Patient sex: F
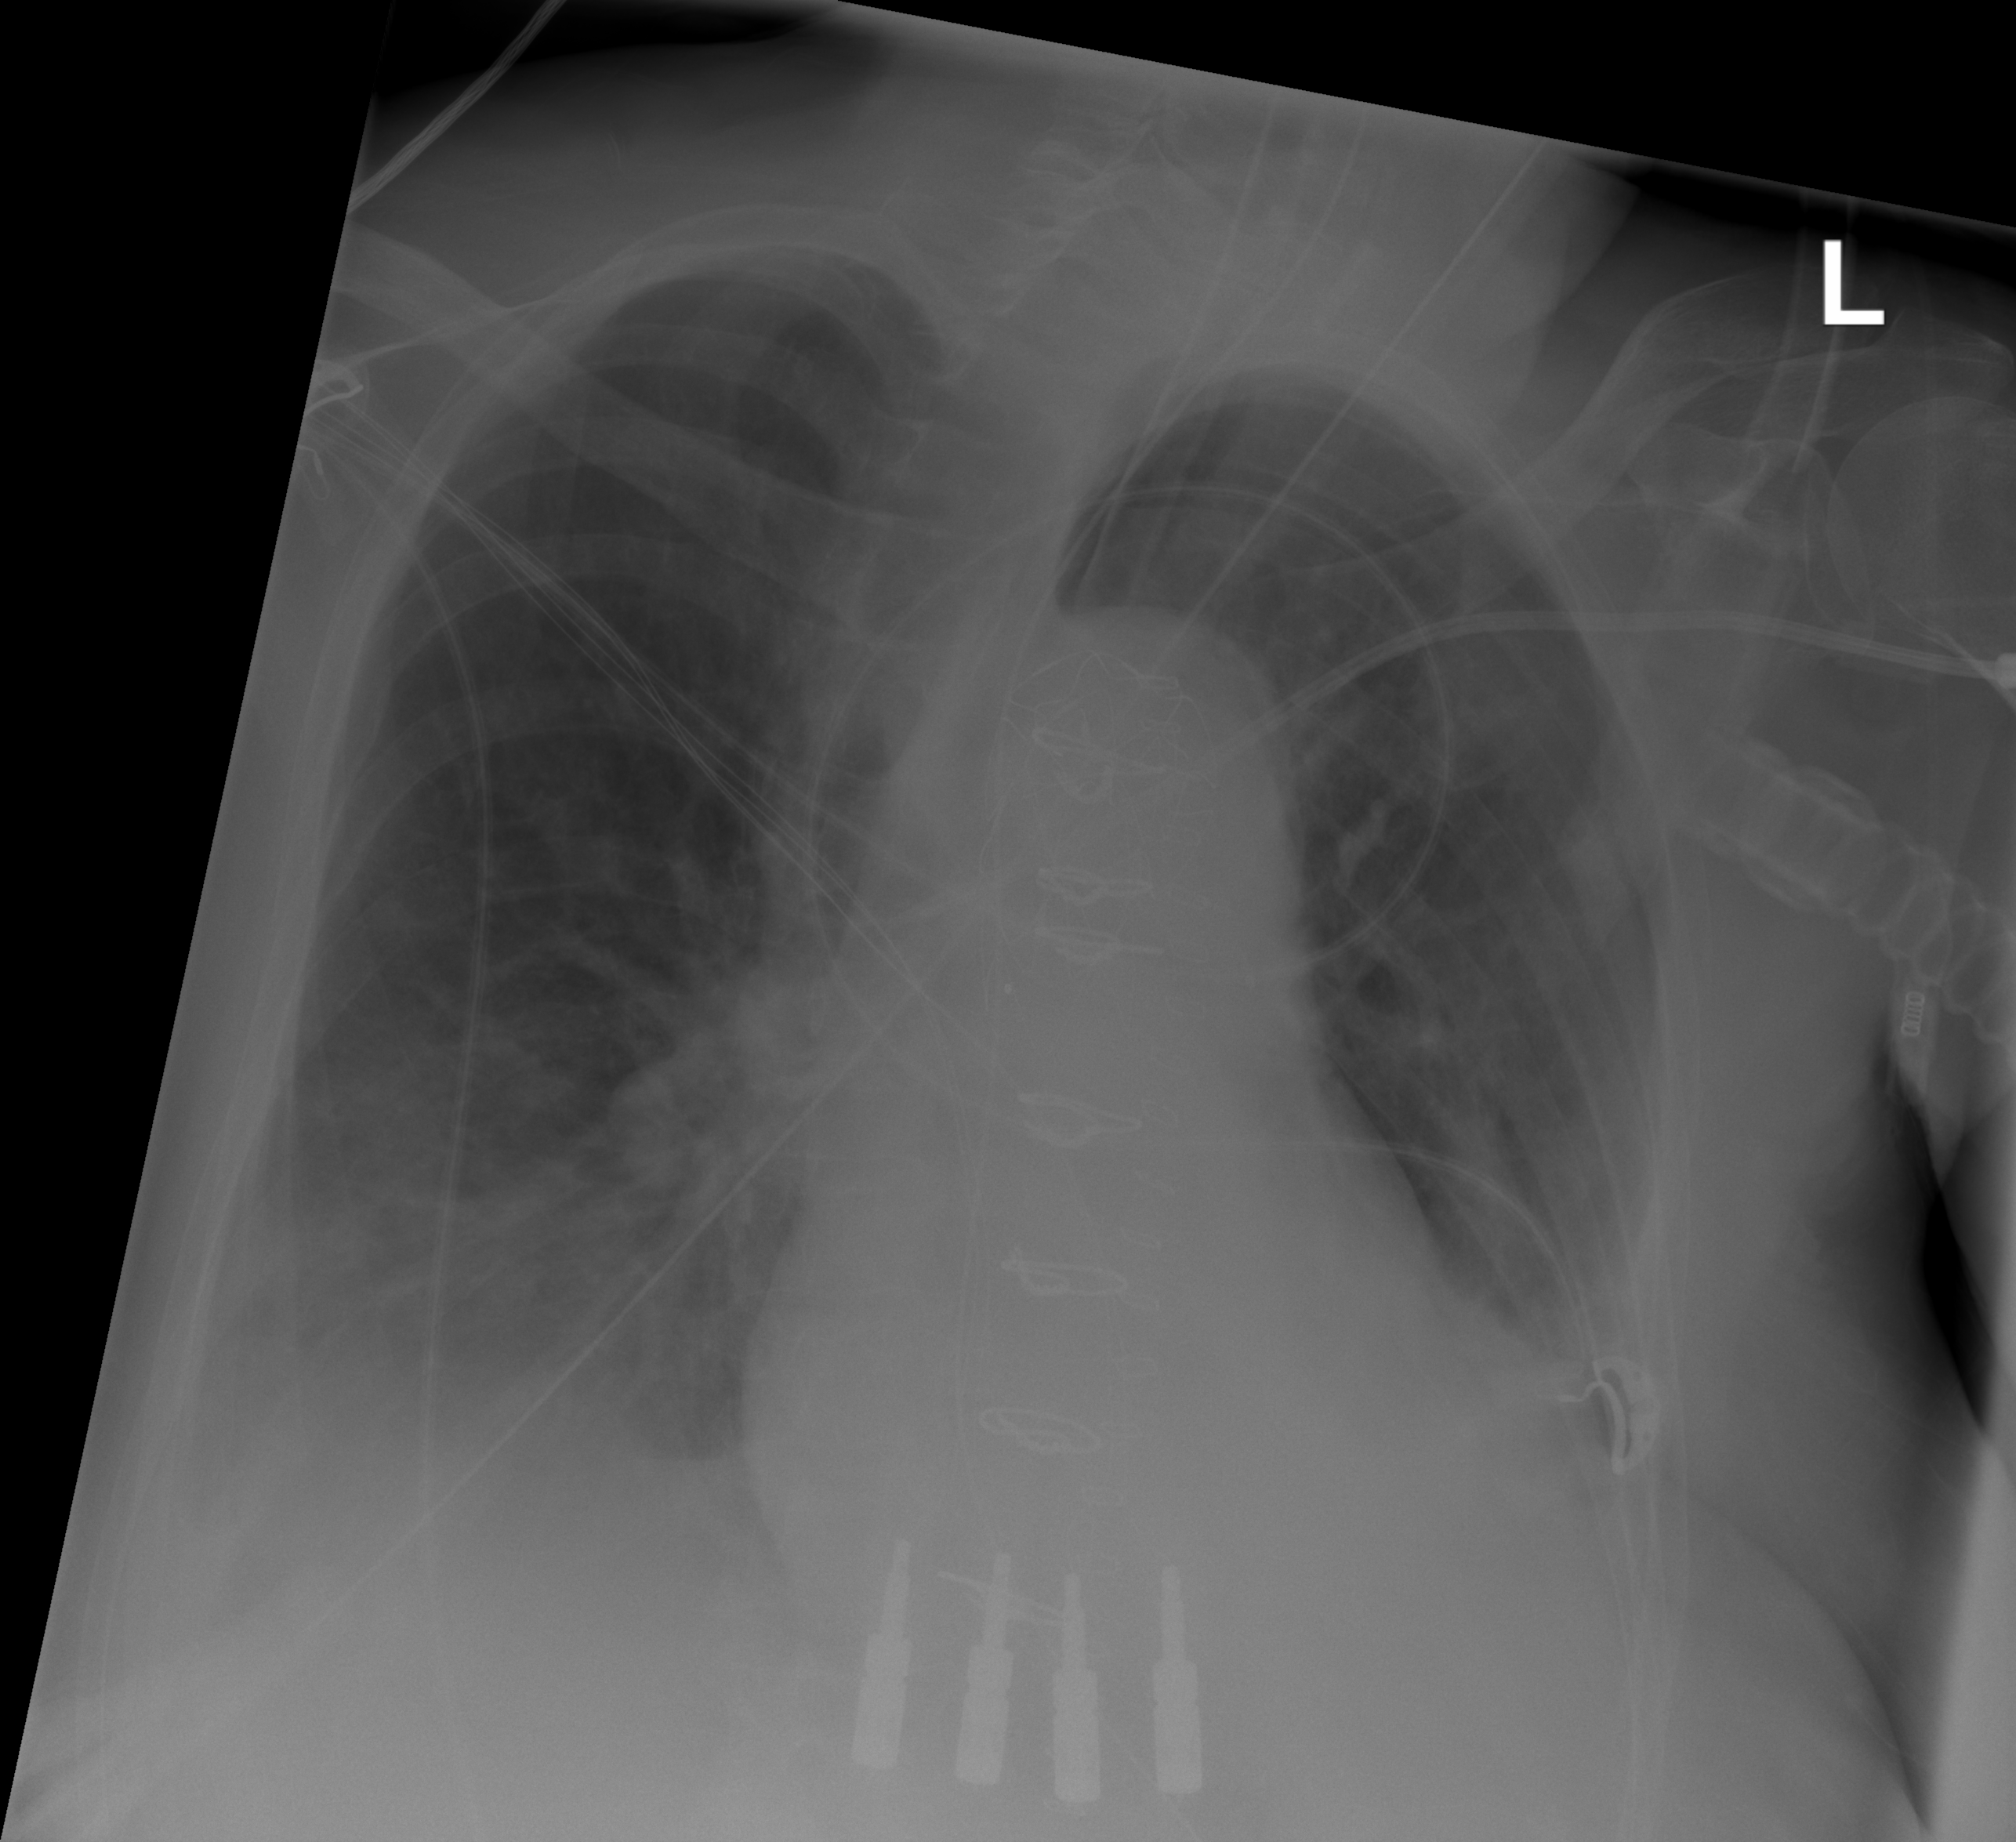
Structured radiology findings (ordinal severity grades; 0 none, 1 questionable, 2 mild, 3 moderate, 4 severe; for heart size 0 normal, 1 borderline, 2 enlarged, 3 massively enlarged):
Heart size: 0
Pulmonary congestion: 0
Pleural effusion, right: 2
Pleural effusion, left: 2
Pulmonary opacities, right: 2
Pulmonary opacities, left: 2
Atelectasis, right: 3
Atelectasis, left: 2